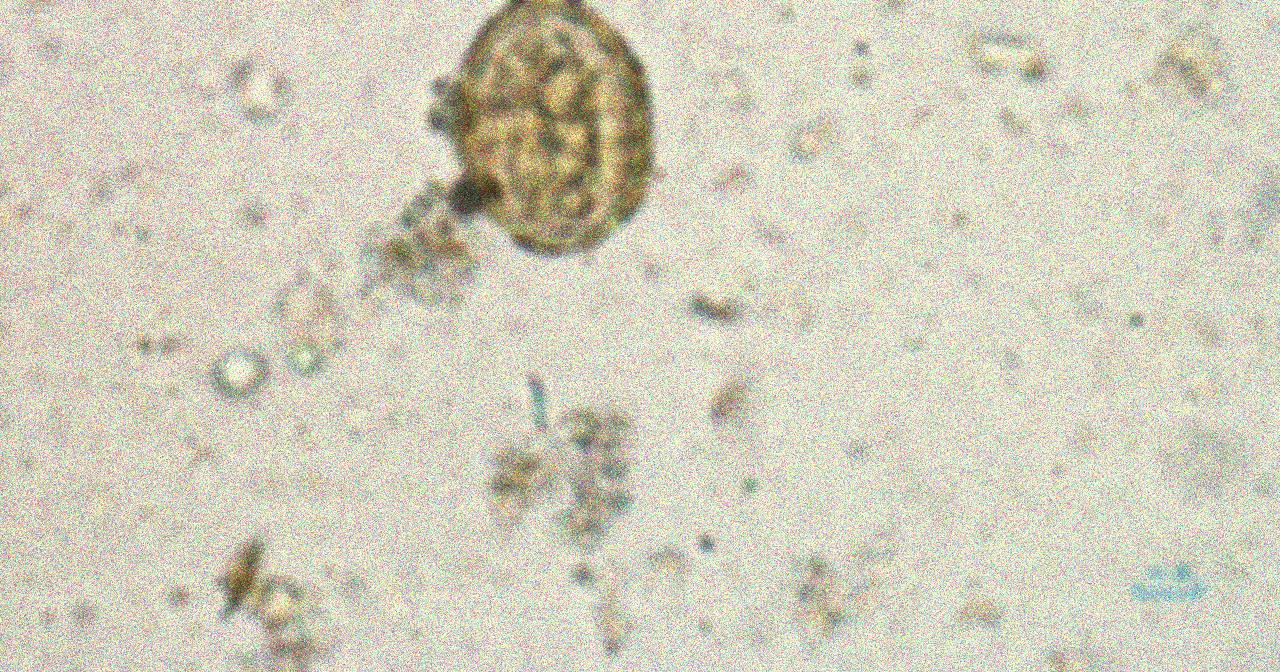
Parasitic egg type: Ascaris lumbricoides